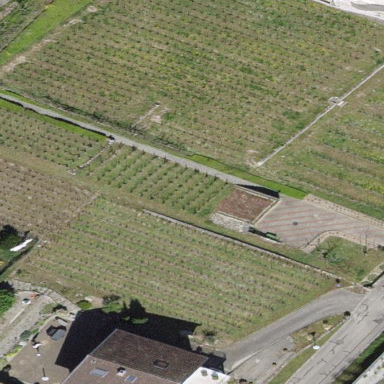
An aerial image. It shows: Beautiful vineyard in the countryside.